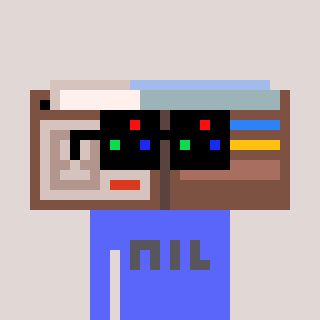
a pixel art character with square black sunglasses, a wallet-shaped head and a purple-colored body on a warm background